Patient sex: M
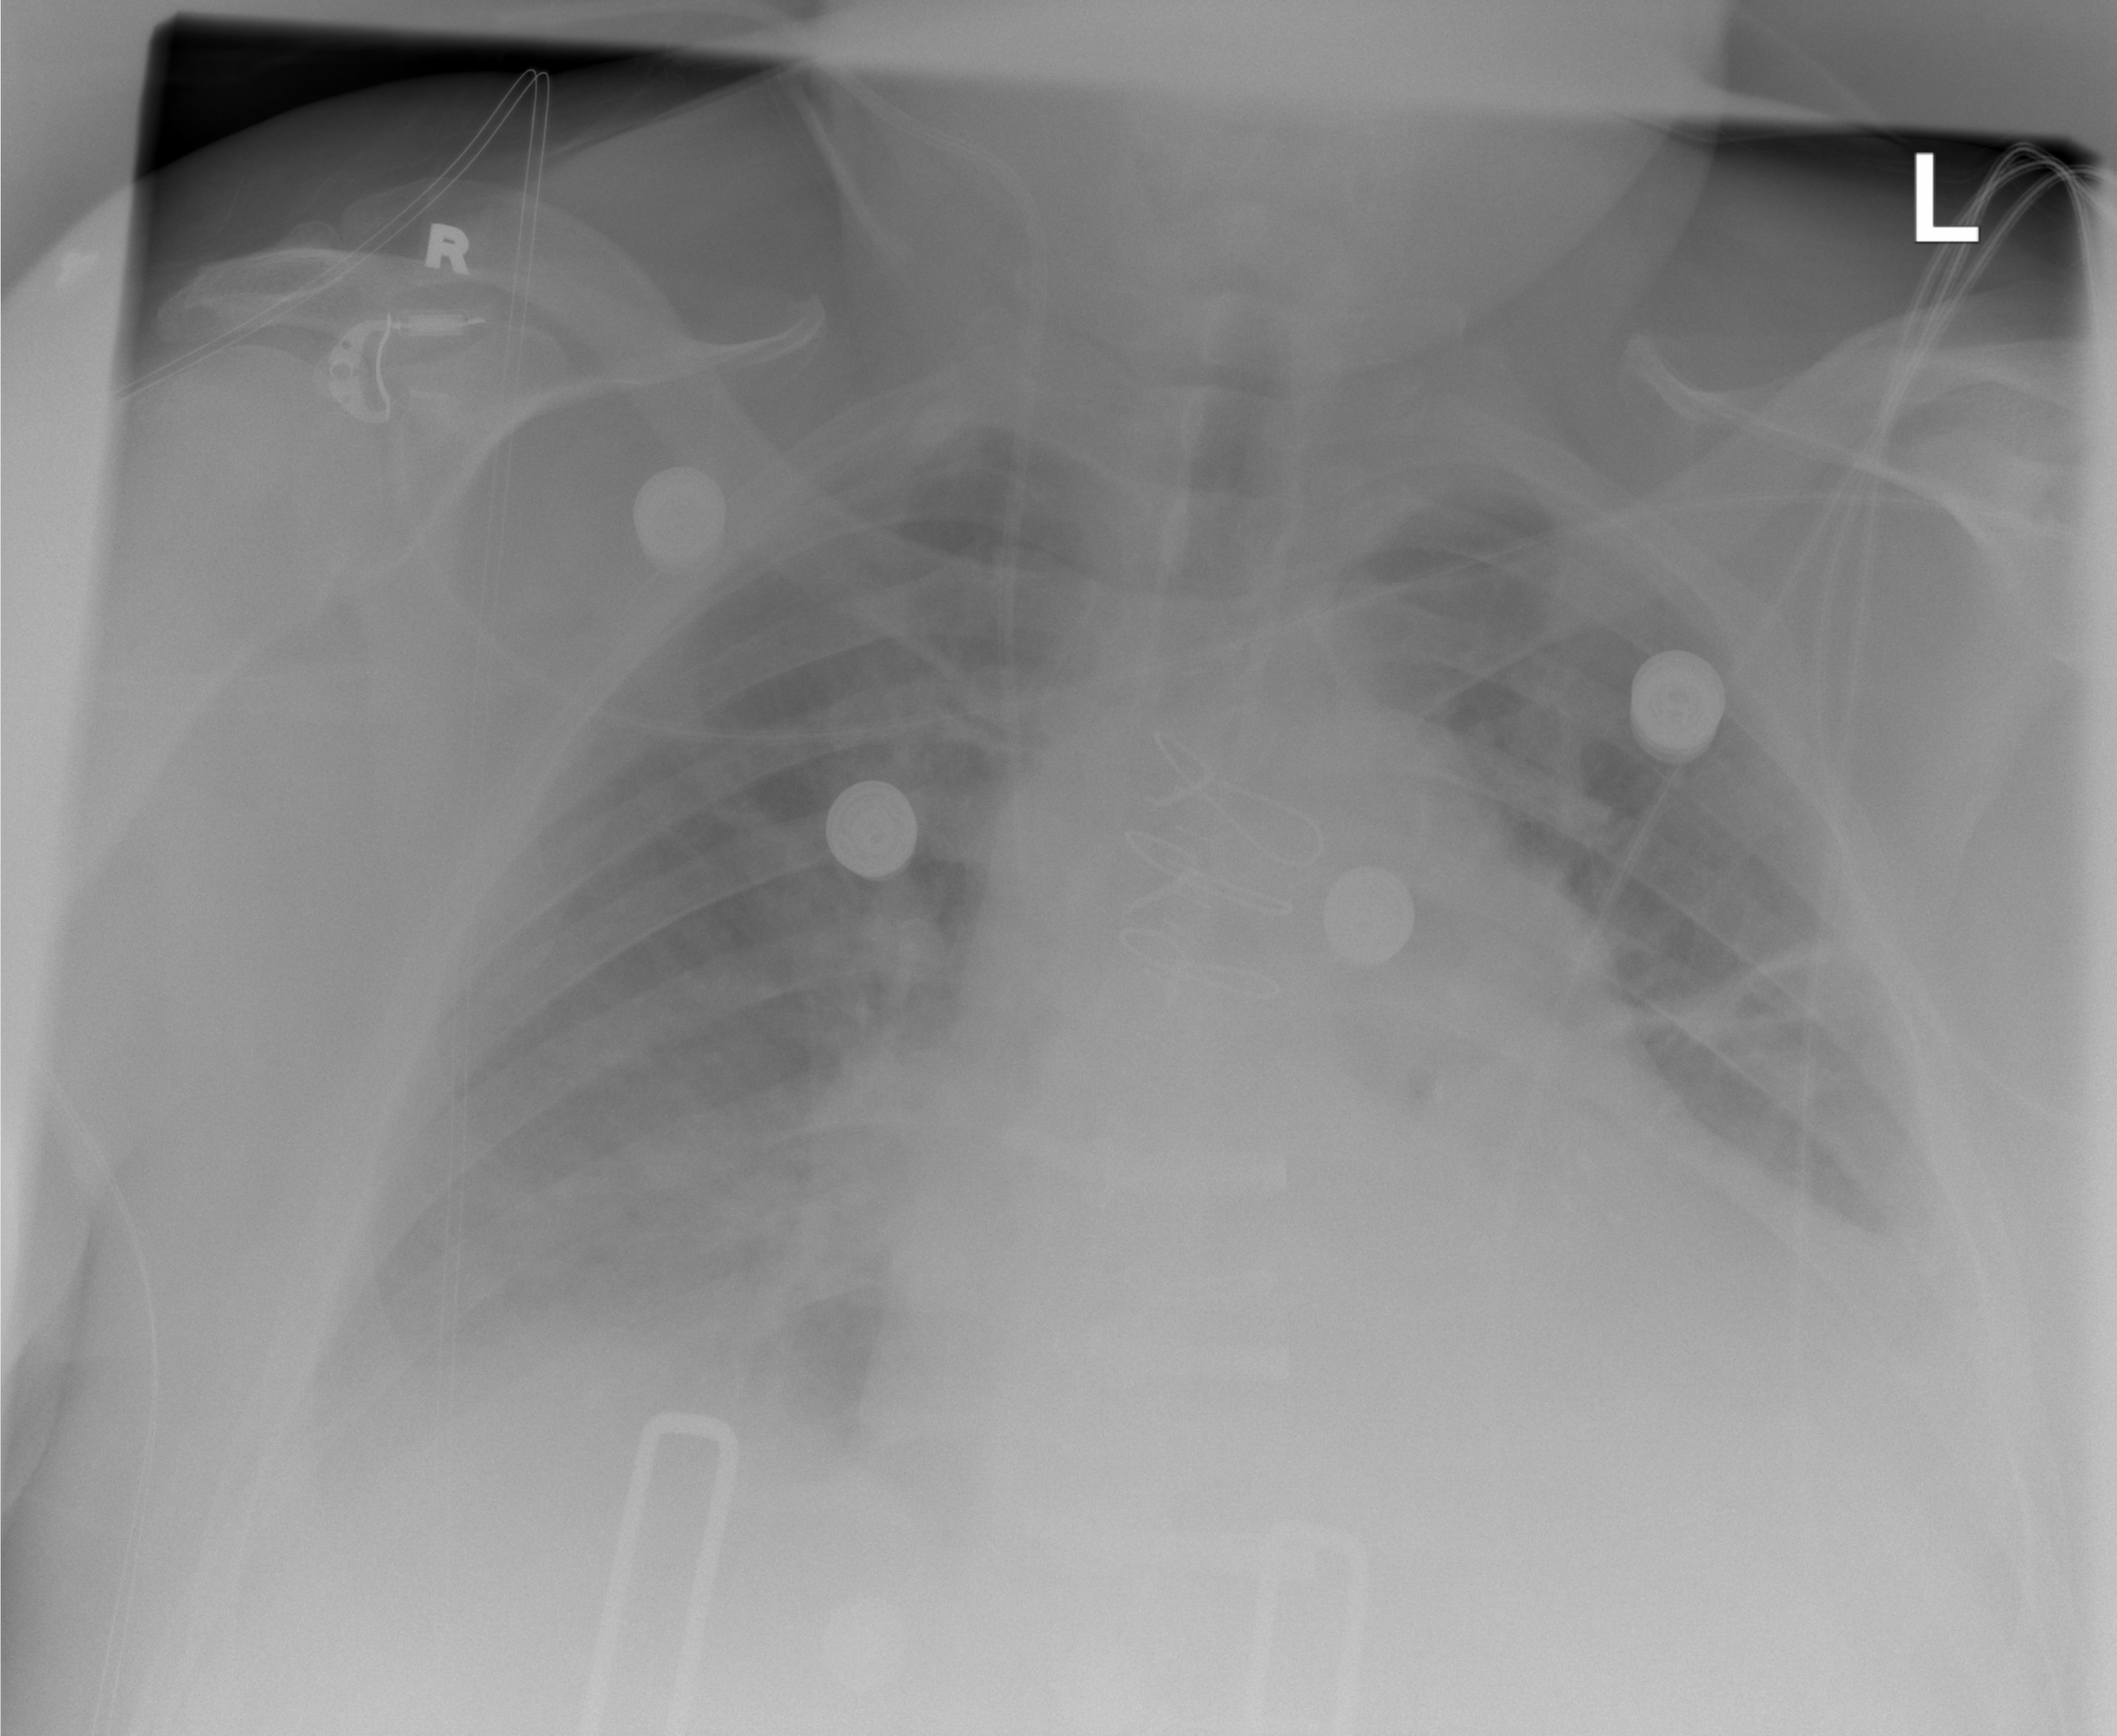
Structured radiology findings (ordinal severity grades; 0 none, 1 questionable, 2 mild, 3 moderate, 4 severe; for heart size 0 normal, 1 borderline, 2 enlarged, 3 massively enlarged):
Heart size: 3
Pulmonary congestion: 3
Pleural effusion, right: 3
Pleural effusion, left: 2
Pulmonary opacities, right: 2
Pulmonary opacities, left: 2
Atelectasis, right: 2
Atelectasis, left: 2